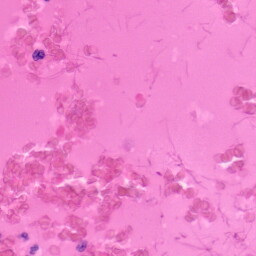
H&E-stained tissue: Colon